Interaction volume radius: 5 \u00c5
Interaction volume height: 15 \u00c5
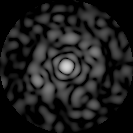
Disorder parameter: 0.8096